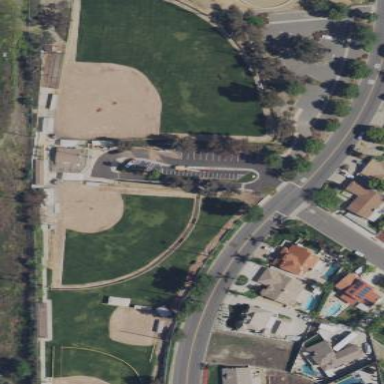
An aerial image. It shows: Baseball pitch for leisure land.